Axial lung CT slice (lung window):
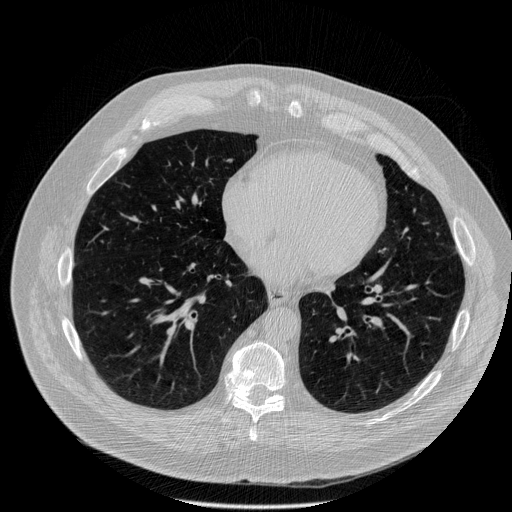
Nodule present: no